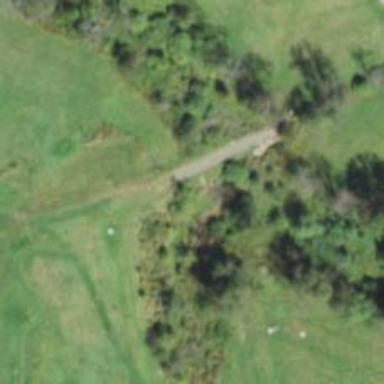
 specifically designed for the sport of disc golf."